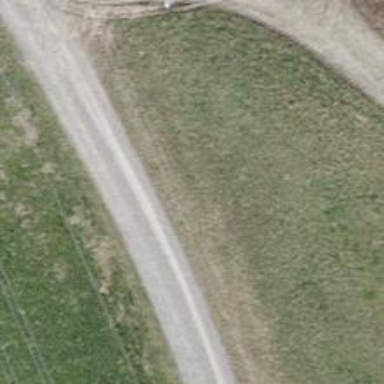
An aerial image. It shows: Compacted track road with grade3 tracktype.